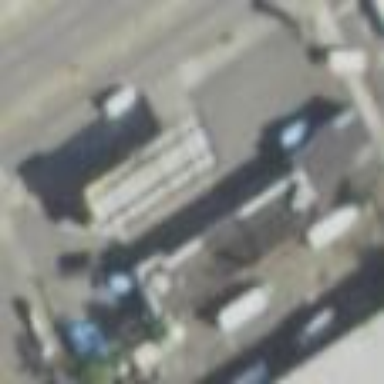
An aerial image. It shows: Fuel station.